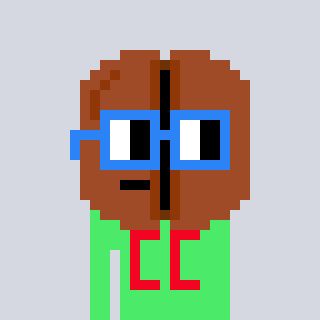
a pixel art character with square blue glasses, a coffeebean-shaped head and a teal-colored body on a cool background